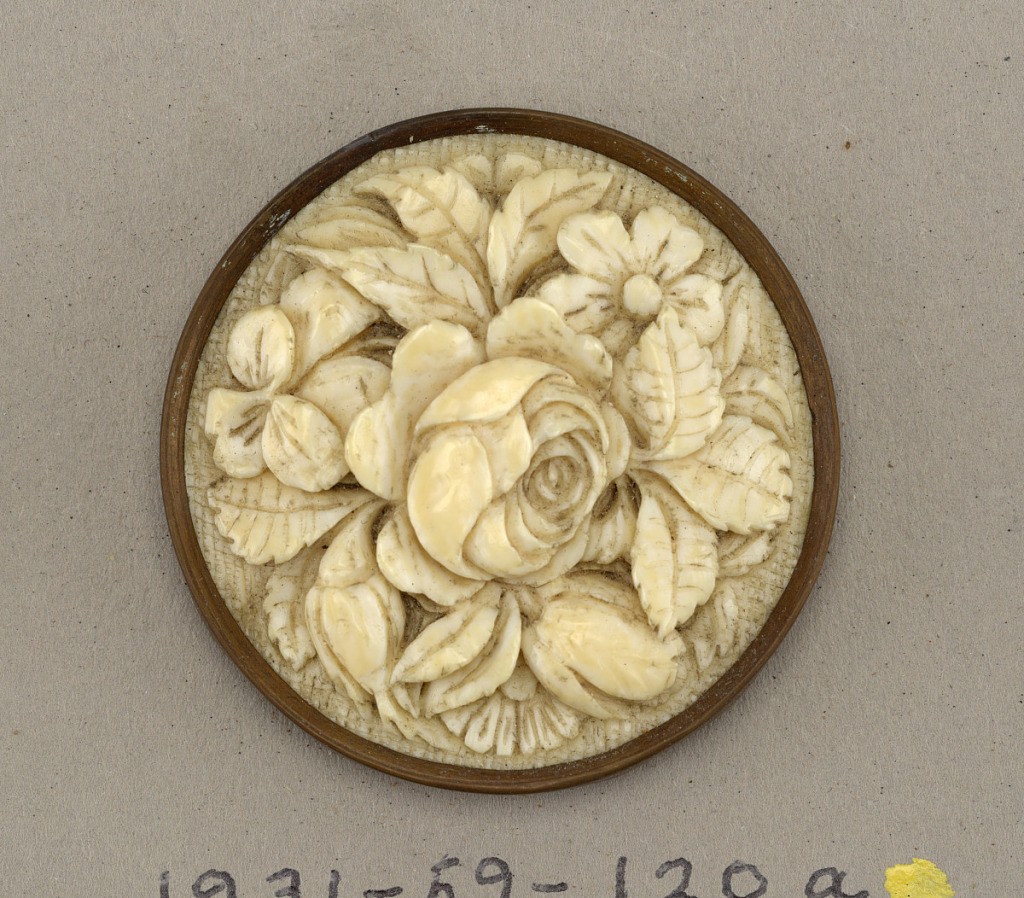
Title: Button
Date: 19th century
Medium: Ivory
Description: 1931-59-120-a: Circurlar button of ivory carved in relief in desi...